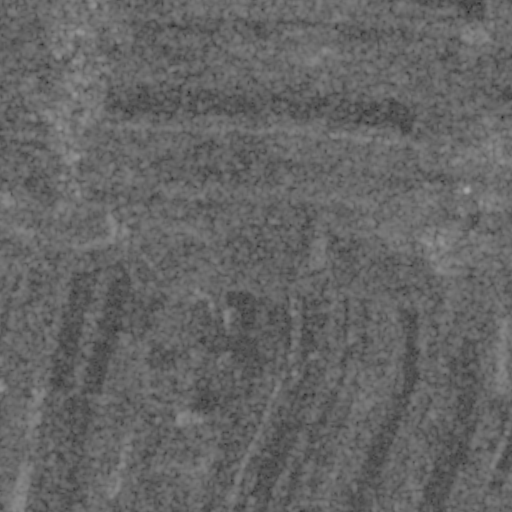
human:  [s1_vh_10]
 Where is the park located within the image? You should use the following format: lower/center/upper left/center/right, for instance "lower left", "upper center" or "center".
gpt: The park is located in the upper left of the image.
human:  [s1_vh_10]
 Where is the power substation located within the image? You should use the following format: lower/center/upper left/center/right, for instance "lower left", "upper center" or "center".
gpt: The power substation is located in the upper left of the image.
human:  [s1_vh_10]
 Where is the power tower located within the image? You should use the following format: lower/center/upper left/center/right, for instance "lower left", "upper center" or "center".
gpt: There is no power tower in the image.

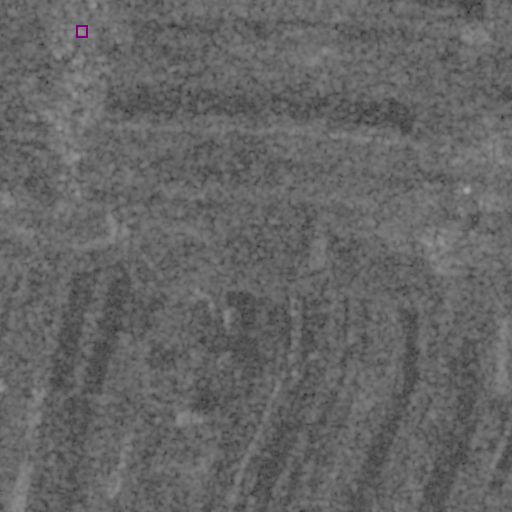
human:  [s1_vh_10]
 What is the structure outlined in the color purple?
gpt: The structure outlined in purple is a park.
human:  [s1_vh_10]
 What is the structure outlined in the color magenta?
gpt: There is no magenta outline.